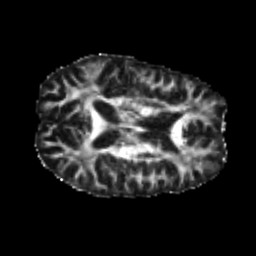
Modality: FA
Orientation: axial
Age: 23
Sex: male
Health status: healthy
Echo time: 0.074 s